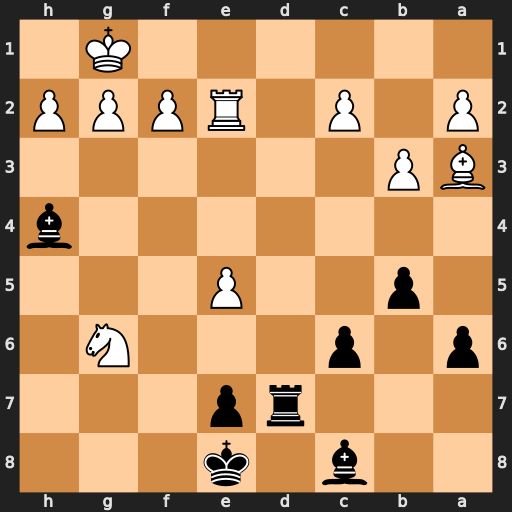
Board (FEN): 2b1k3/3rp3/p1p3N1/1p2P3/7b/BP6/P1P1RPPP/6K1
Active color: b
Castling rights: -
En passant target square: -
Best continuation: Rd1+ Re1 Rxe1#